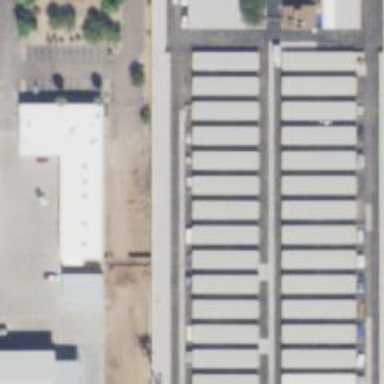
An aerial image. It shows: Storage rental shop.